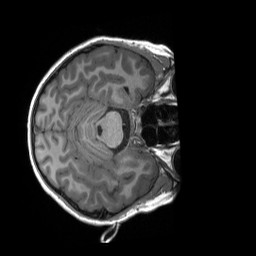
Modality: T1w
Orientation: axial
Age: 10
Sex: male
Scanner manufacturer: siemens
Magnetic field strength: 3 T
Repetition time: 2.3 s
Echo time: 0.00232 s